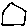
Label: house